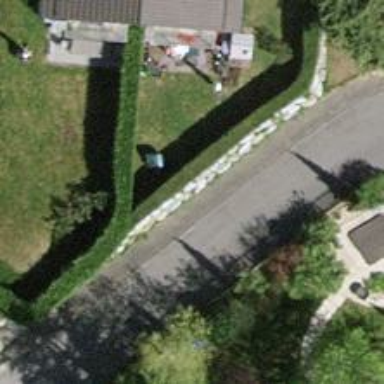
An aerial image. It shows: Hedge acting as barrier.